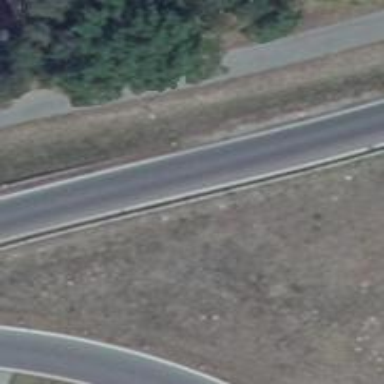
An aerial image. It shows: Trunk link highway with asphalt surface.